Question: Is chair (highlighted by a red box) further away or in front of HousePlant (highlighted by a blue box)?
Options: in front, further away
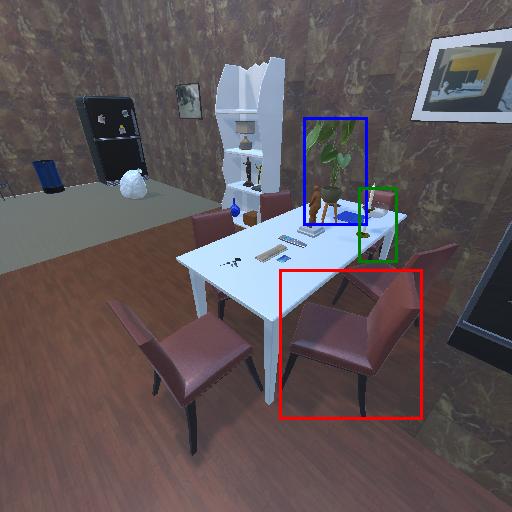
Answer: in front